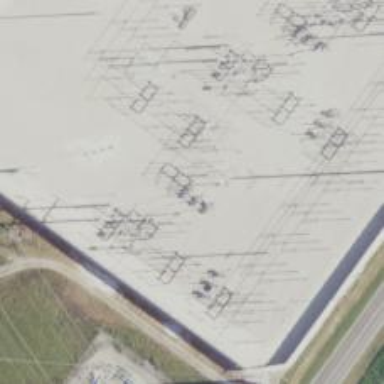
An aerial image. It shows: Switch for power supply.